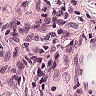
Metastatic tissue present: no